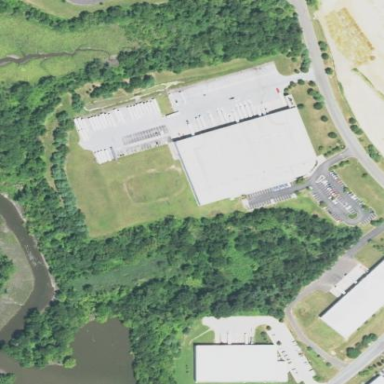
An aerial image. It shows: Warehouse.